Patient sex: M
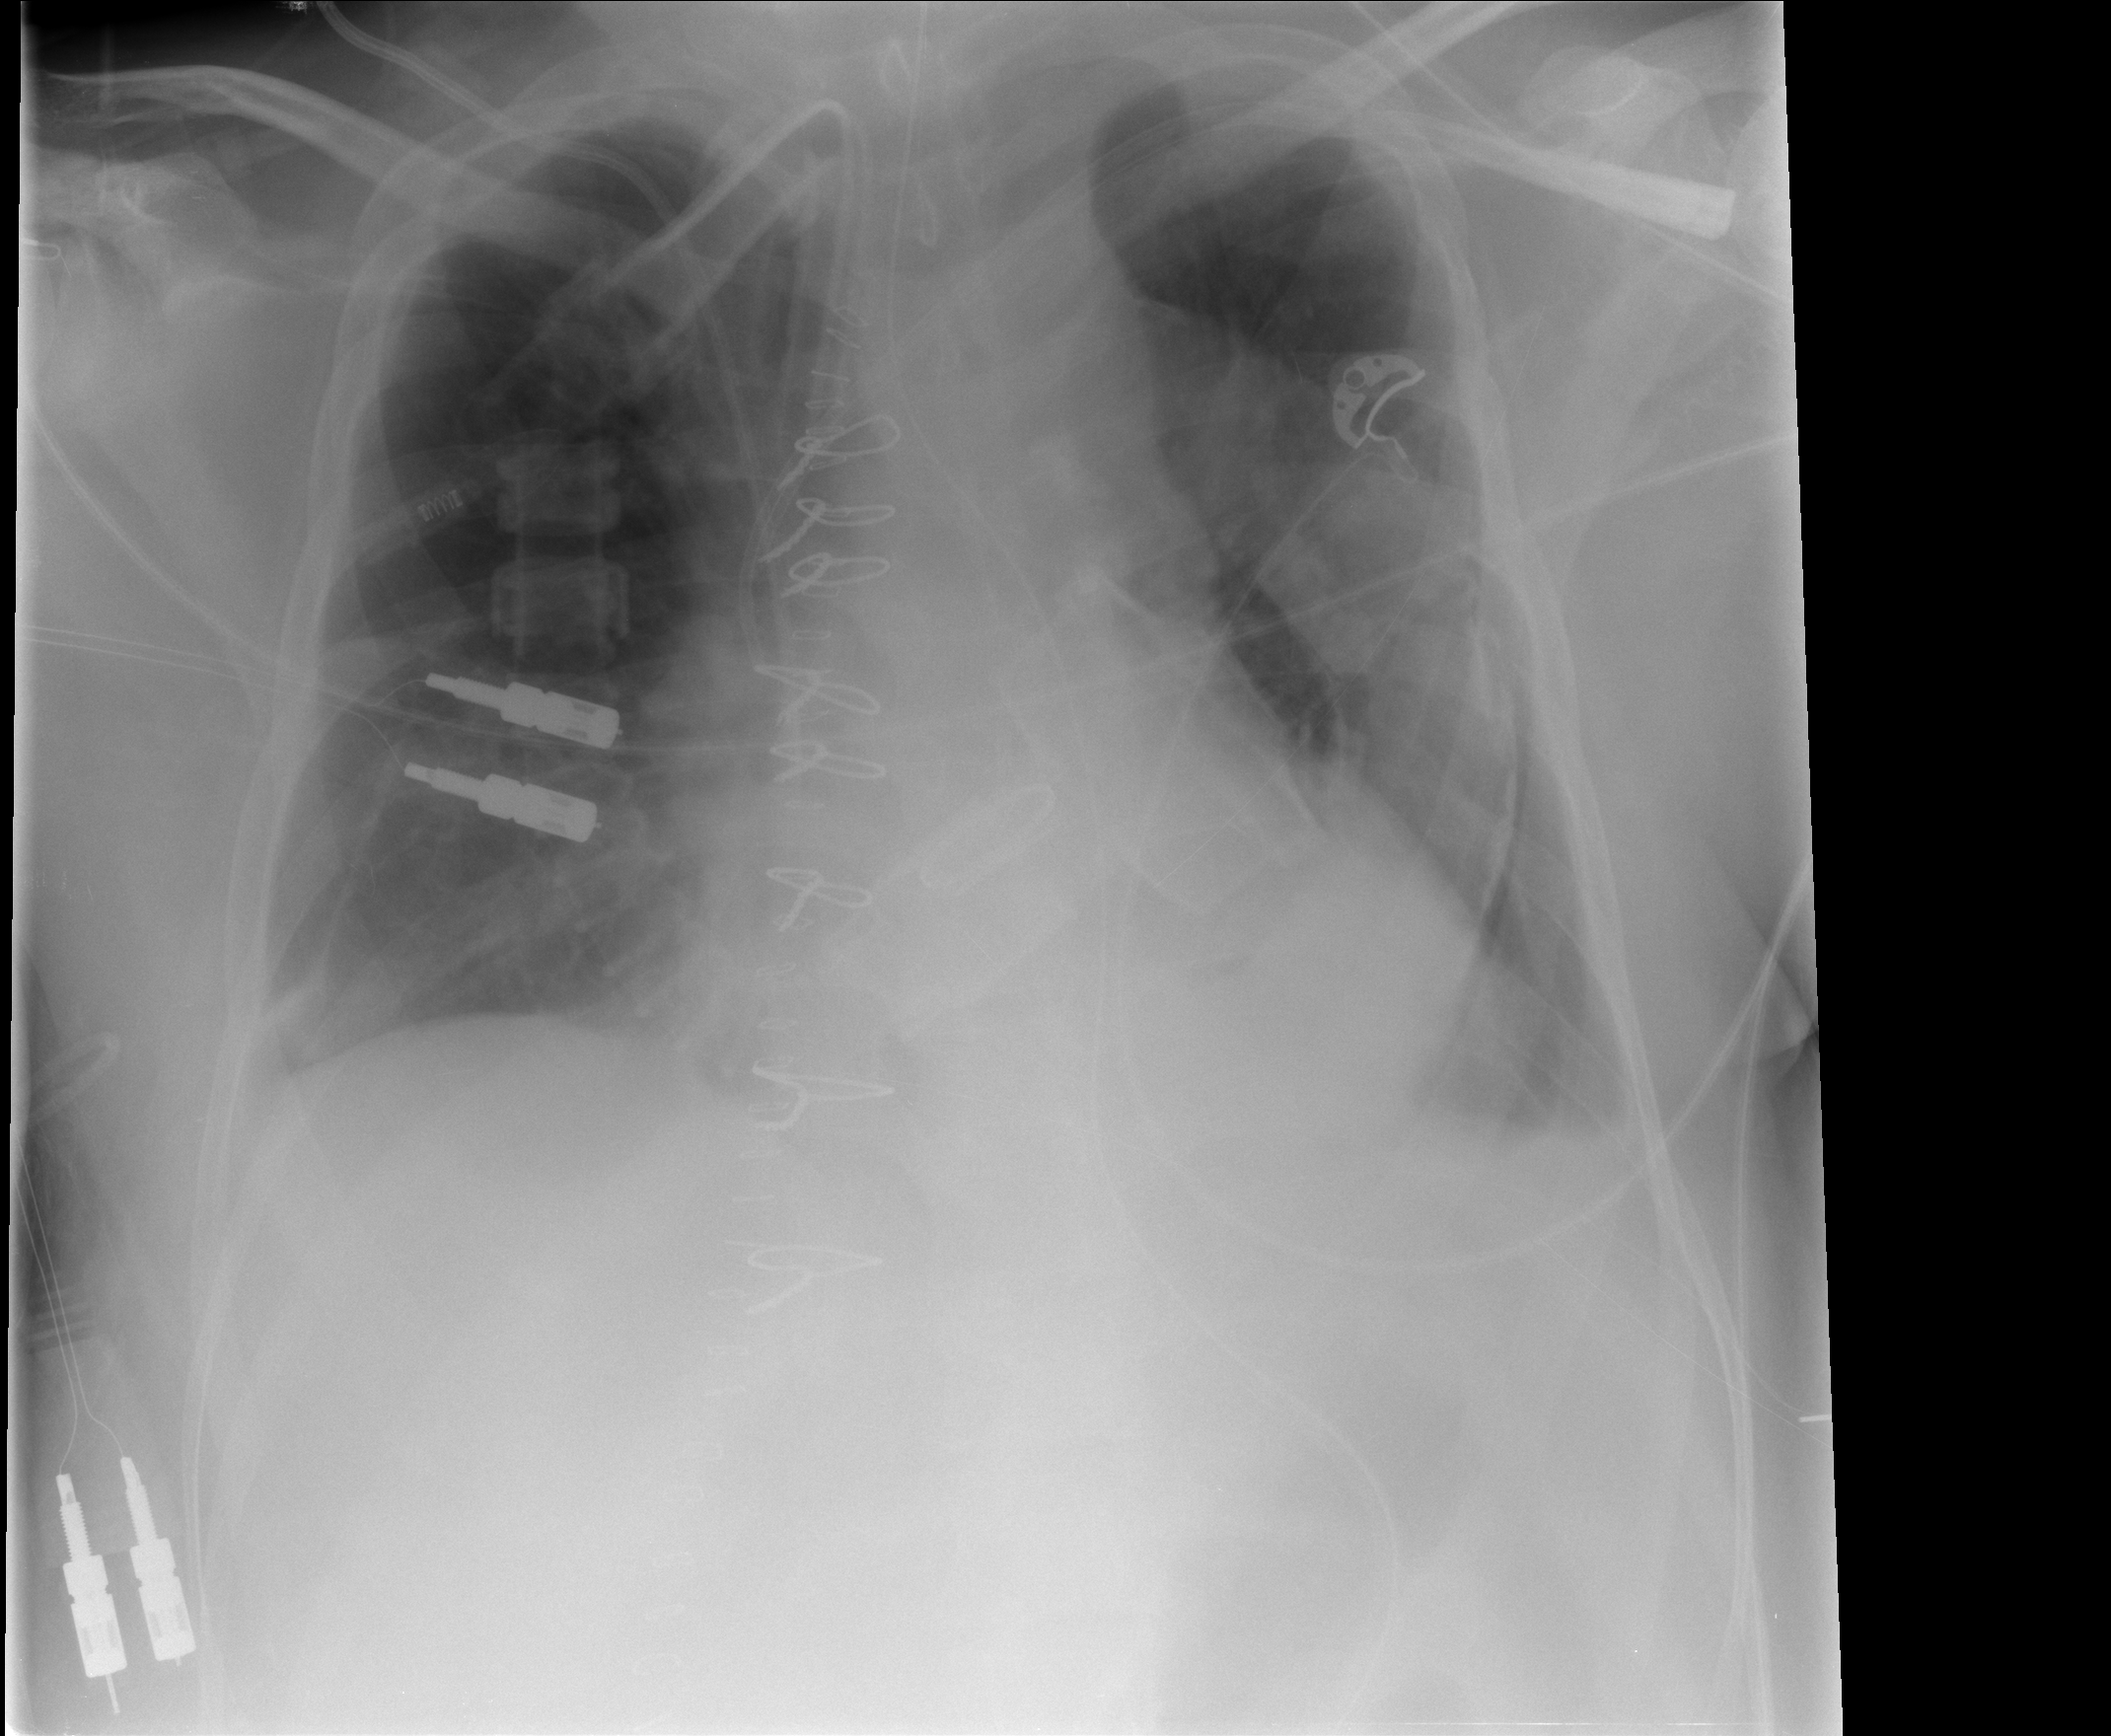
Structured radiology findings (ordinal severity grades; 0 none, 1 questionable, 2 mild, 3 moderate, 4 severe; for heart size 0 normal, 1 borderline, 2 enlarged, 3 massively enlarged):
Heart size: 1
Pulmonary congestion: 2
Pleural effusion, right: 0
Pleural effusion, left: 2
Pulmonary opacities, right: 0
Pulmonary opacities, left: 0
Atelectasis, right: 1
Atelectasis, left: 2